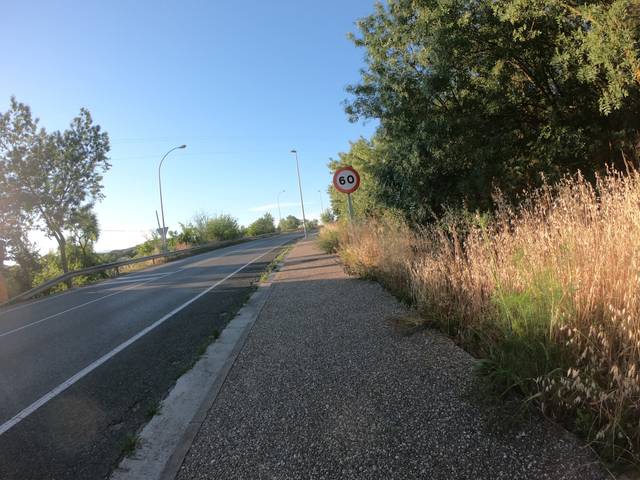
Region: Spain
Coordinates: 42.477, -2.444